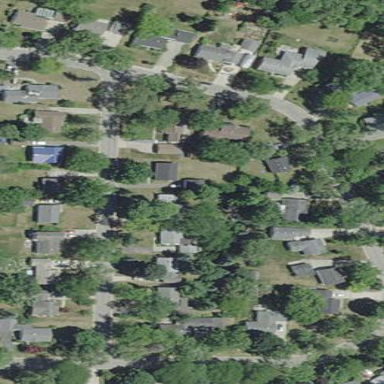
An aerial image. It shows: Residential area composed of single-family homes.